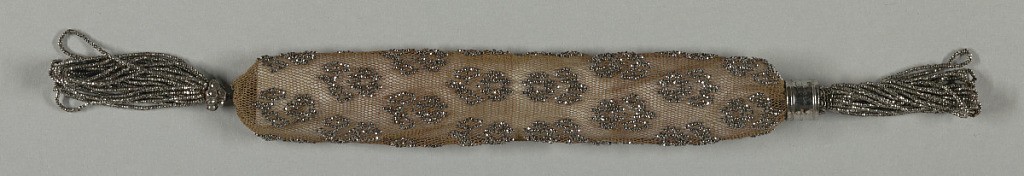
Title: Miser's purse
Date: early 19th century
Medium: silk, steel beads Technique: knotted net
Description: Small netted purse in dark brown silk with cut steel beads in floral design. Looped tassels of cut steel beads at each end; single steel ring.